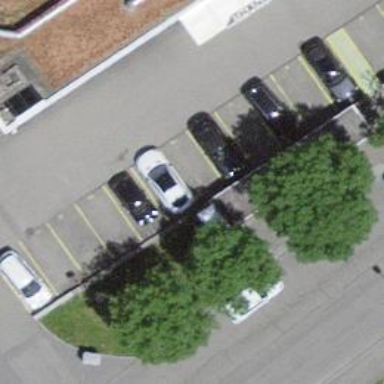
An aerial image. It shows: Motorcycle parking area.